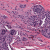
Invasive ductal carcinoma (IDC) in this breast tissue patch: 1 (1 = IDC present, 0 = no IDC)